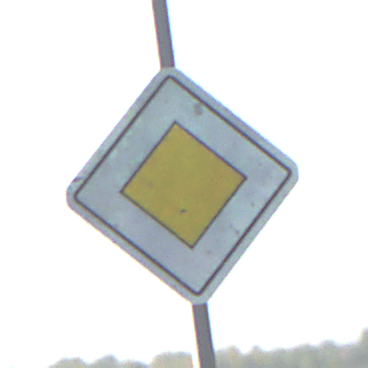
Verkehrszeichen: Vorfahrtsstrasse
Umgebung: Outdoor, Special
Tageszeit: MorningAfternoon
Wetter: Clear
Licht: Natural
Jahreszeit: NotSpecified
Kontrast: HighContrast